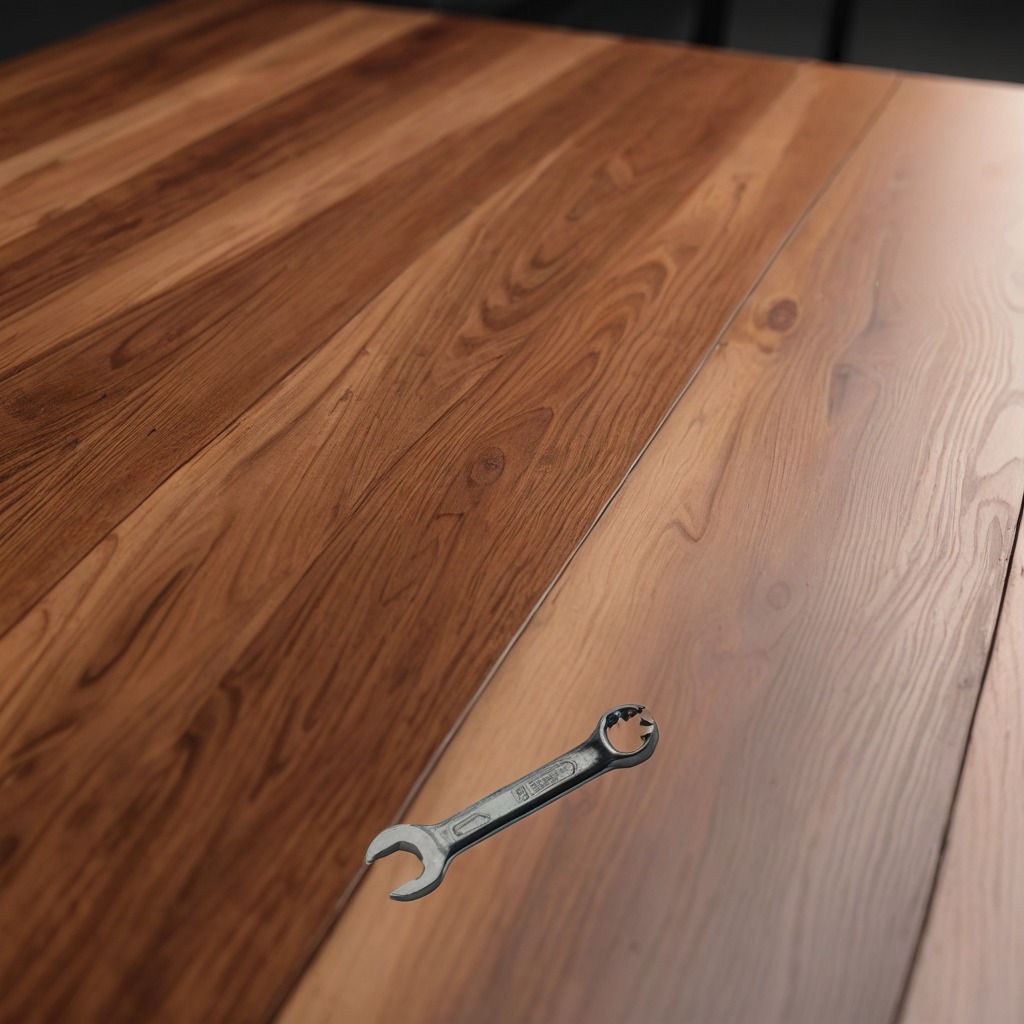
An wrench is lying on the wooden table.